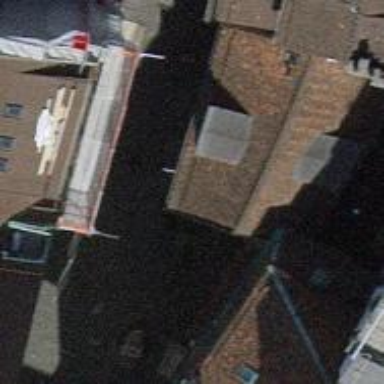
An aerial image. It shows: Restaurant.